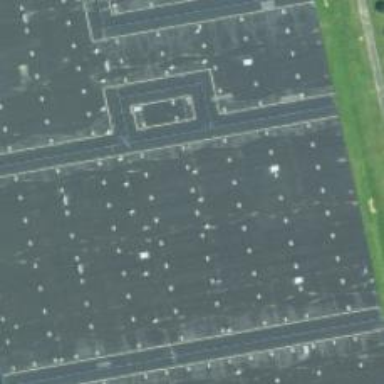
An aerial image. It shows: Industrial warehouse building.